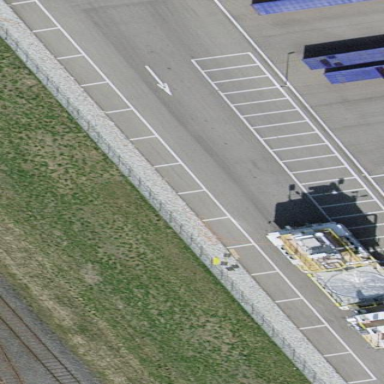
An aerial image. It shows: Street-side parking area with parallel orientation. The surface is asphalt.